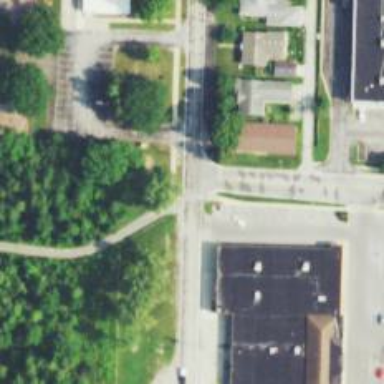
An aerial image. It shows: Crossing on asphalt footway.